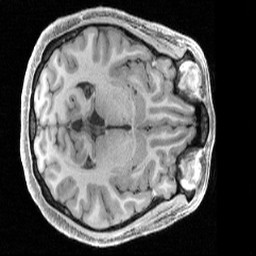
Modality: T1w
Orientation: axial
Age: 23
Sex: female
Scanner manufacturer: siemens
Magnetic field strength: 3 T
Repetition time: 2.4 s
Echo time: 0.00231 s